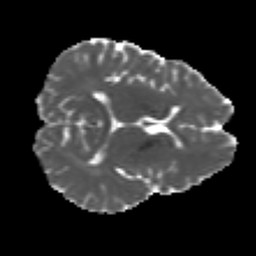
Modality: MD
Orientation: axial
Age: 29
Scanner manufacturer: siemens
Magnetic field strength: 3 T
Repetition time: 4.52 s
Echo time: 0.084 s